Question: In my game I have a gamepanel which draws my map layers: 'ground/buildings/objects layer', then player sprite, then enemies/npcs/mobs, then 'above layer(tiles to draw above player)'. This was working great and running smoothly.
I then started to work on a minimap JInternalFrame. It actually looks great for what I need but I am concerned with performance. After adding the minimap I noted some slowdown of painting. My biggest resolution supports a map of:
'''
else if (scrnsize.width >= 1440 && scrnsize.height >= 1024){ //large&wide
//45x29(32x32px tiles)
//1440, 1024
'''
Basically my question is, is there a better way I can do this(than below code) or methods I can call for offscreen buffer or something?
This is the Minimap code. As you can see I have logic in the paintComponent to not redraw unless the refreshMinimap == true(the player moves or dies). This helped get rid of most noticable lag, but I still am noticing some. Any help would be super appreciated.
'''
public MinimapGamePanel() {
super();
logger.addAppender(GUILog4JFileHelper.fileAppender);
gamePanelImage = new BufferedImage(32 * MyClient.xTiles, 32 * MyClient.yTiles, BufferedImage.TYPE_INT_ARGB);
setLayout(new BorderLayout());
setBorder(BorderFactory.createLineBorder(Color.black));
}
public void paintComponent(Graphics g) {
logger.trace("begin: REPAINTNG...");
g2 = (Graphics2D)g;
//map
if (refreshMinimap){
RefreshMinimap();
refreshMinimap = false;
}
g2.drawImage(gamePanelImage, 0, 0, null);
g2.dispose();
logger.trace("end: REPAINTNG...");
}
private void RefreshMinimap() {
logger.trace("Map drawing started.");
int count = (int) ((MyClient.characterX - (MyClient.xTiles*1.5)) + ((MyClient.characterY - (MyClient.yTiles*2)) * MyClient.mapWidth));
for (int x = 0; x < MyClient.xTiles*3; x++){
for (int y = 0; y < MyClient.yTiles*4; y++){
if (count > -1 && count < (MyClient.mapWidth * MyClient.mapHeight)){
if (!MyClient.groundLayer[count].equals("0")){ //don't draw full transparent tiles
//SpriteStore.get().getSprite("images/tiles/" + MyClient.groundLayer[count] + ".png").draw(gamePanelImage, x, y);
SpriteStore.get().getSprite("images/tiles/" + MyClient.groundLayer[count] + ".png").drawFirstPixel(gamePanelImage, x, y);
}
if (!MyClient.buildingLayer[count].equals("0")){ //don't draw full transparent tiles
SpriteStore.get().getSprite("images/tiles/" + MyClient.buildingLayer[count] + ".png").drawFirstPixel(gamePanelImage, x, y);
}
if (!MyClient.objectLayer[count].equals("0")){ //don't draw full transparent tiles
SpriteStore.get().getSprite("images/tiles/" + MyClient.objectLayer[count] + ".png").drawFirstPixel(gamePanelImage, x, y);
}
} else {
SpriteStore.get().getSprite("images/tiles/" + MyClient.groundLayer[0] + ".png").drawFirstPixel(gamePanelImage, x, y);
}
count += MyClient.mapWidth;
}
count -= MyClient.yTiles * 4 * MyClient.mapWidth;
count++;
}
logger.trace("Map drawing done.");
}
'''
This is the drawing code which just draws pixel 0,0
'''
public void drawFirstPixel(BufferedImage gamePanelImage, int xDraw, int yDraw) {
BufferedImage bufferedVersion = (BufferedImage) image;
gamePanelImage.getGraphics().drawImage(bufferedVersion.getSubimage(0, 0, 1, 1), xDraw, yDraw, null);
}
'''
I am actually pretty happy with the look of just taking pixel 0,0. Apologies for the bad quality, shaky cell phone pic.

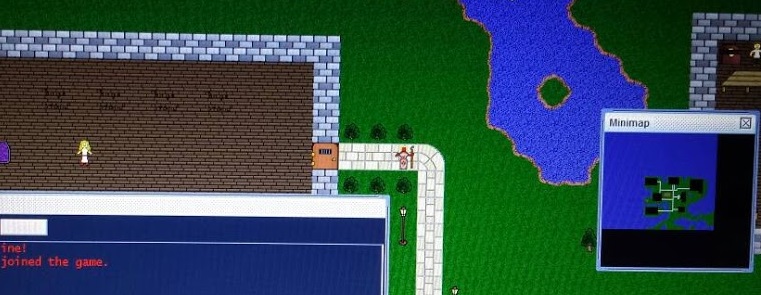
Answer: Is this in tune to what you guys were suggesting I do?
'''
public class MinimapGamePanel extends JPanel {
...
private static Thread t;
public MinimapGamePanel() {
super();
logger.addAppender(GUILog4JFileHelper.fileAppender);
gamePanelImage = new BufferedImage(320, 320, BufferedImage.TYPE_INT_ARGB);
//TODO:: change values above upon picking minimap size
setLayout(new BorderLayout());
setBorder(BorderFactory.createLineBorder(Color.black));
t = new Thread(new RefreshMinimapThread());
}
public void paintComponent(Graphics g) {
logger.trace("begin: REPAINTNG...");
g2 = (Graphics2D)g;
if (refreshMinimap){
t.start();
//RefreshMinimap();
refreshMinimap = false;
}
g2.drawImage(gamePanelImage, 0, 0, null);
g2.dispose();
logger.trace("end: REPAINTNG...");
}
private class RefreshMinimapThread implements Runnable {
@Override
public void run() {
RefreshMinimap();
}
}
'''